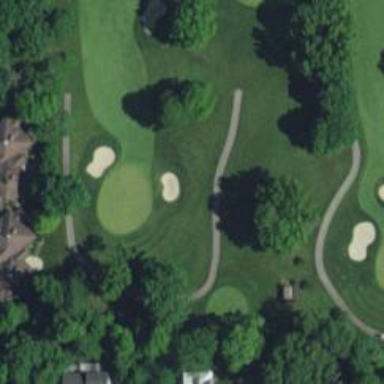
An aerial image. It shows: Path for both roads and golfers.